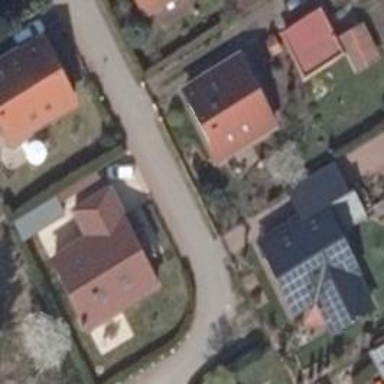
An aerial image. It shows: Residential road.